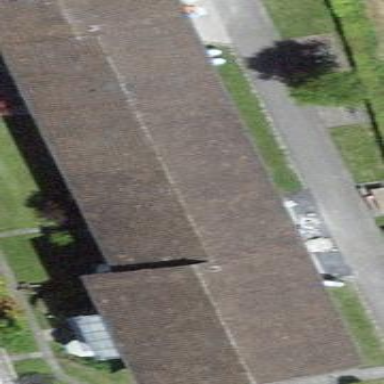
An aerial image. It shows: Gabled roof on residential building.